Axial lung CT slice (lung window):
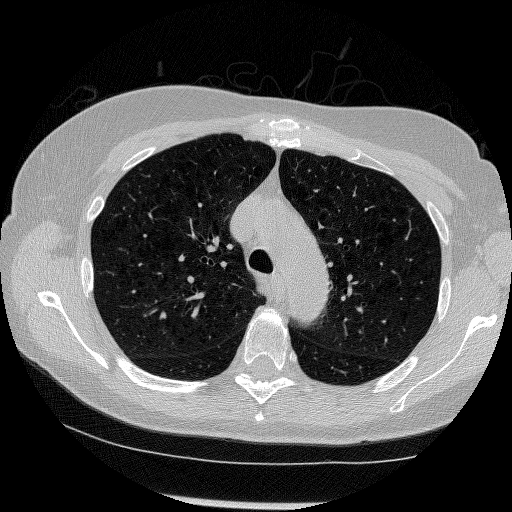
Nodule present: no